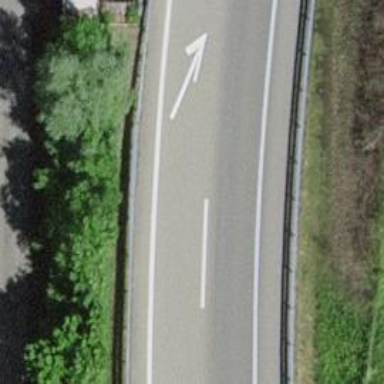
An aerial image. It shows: Motorway link.